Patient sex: M
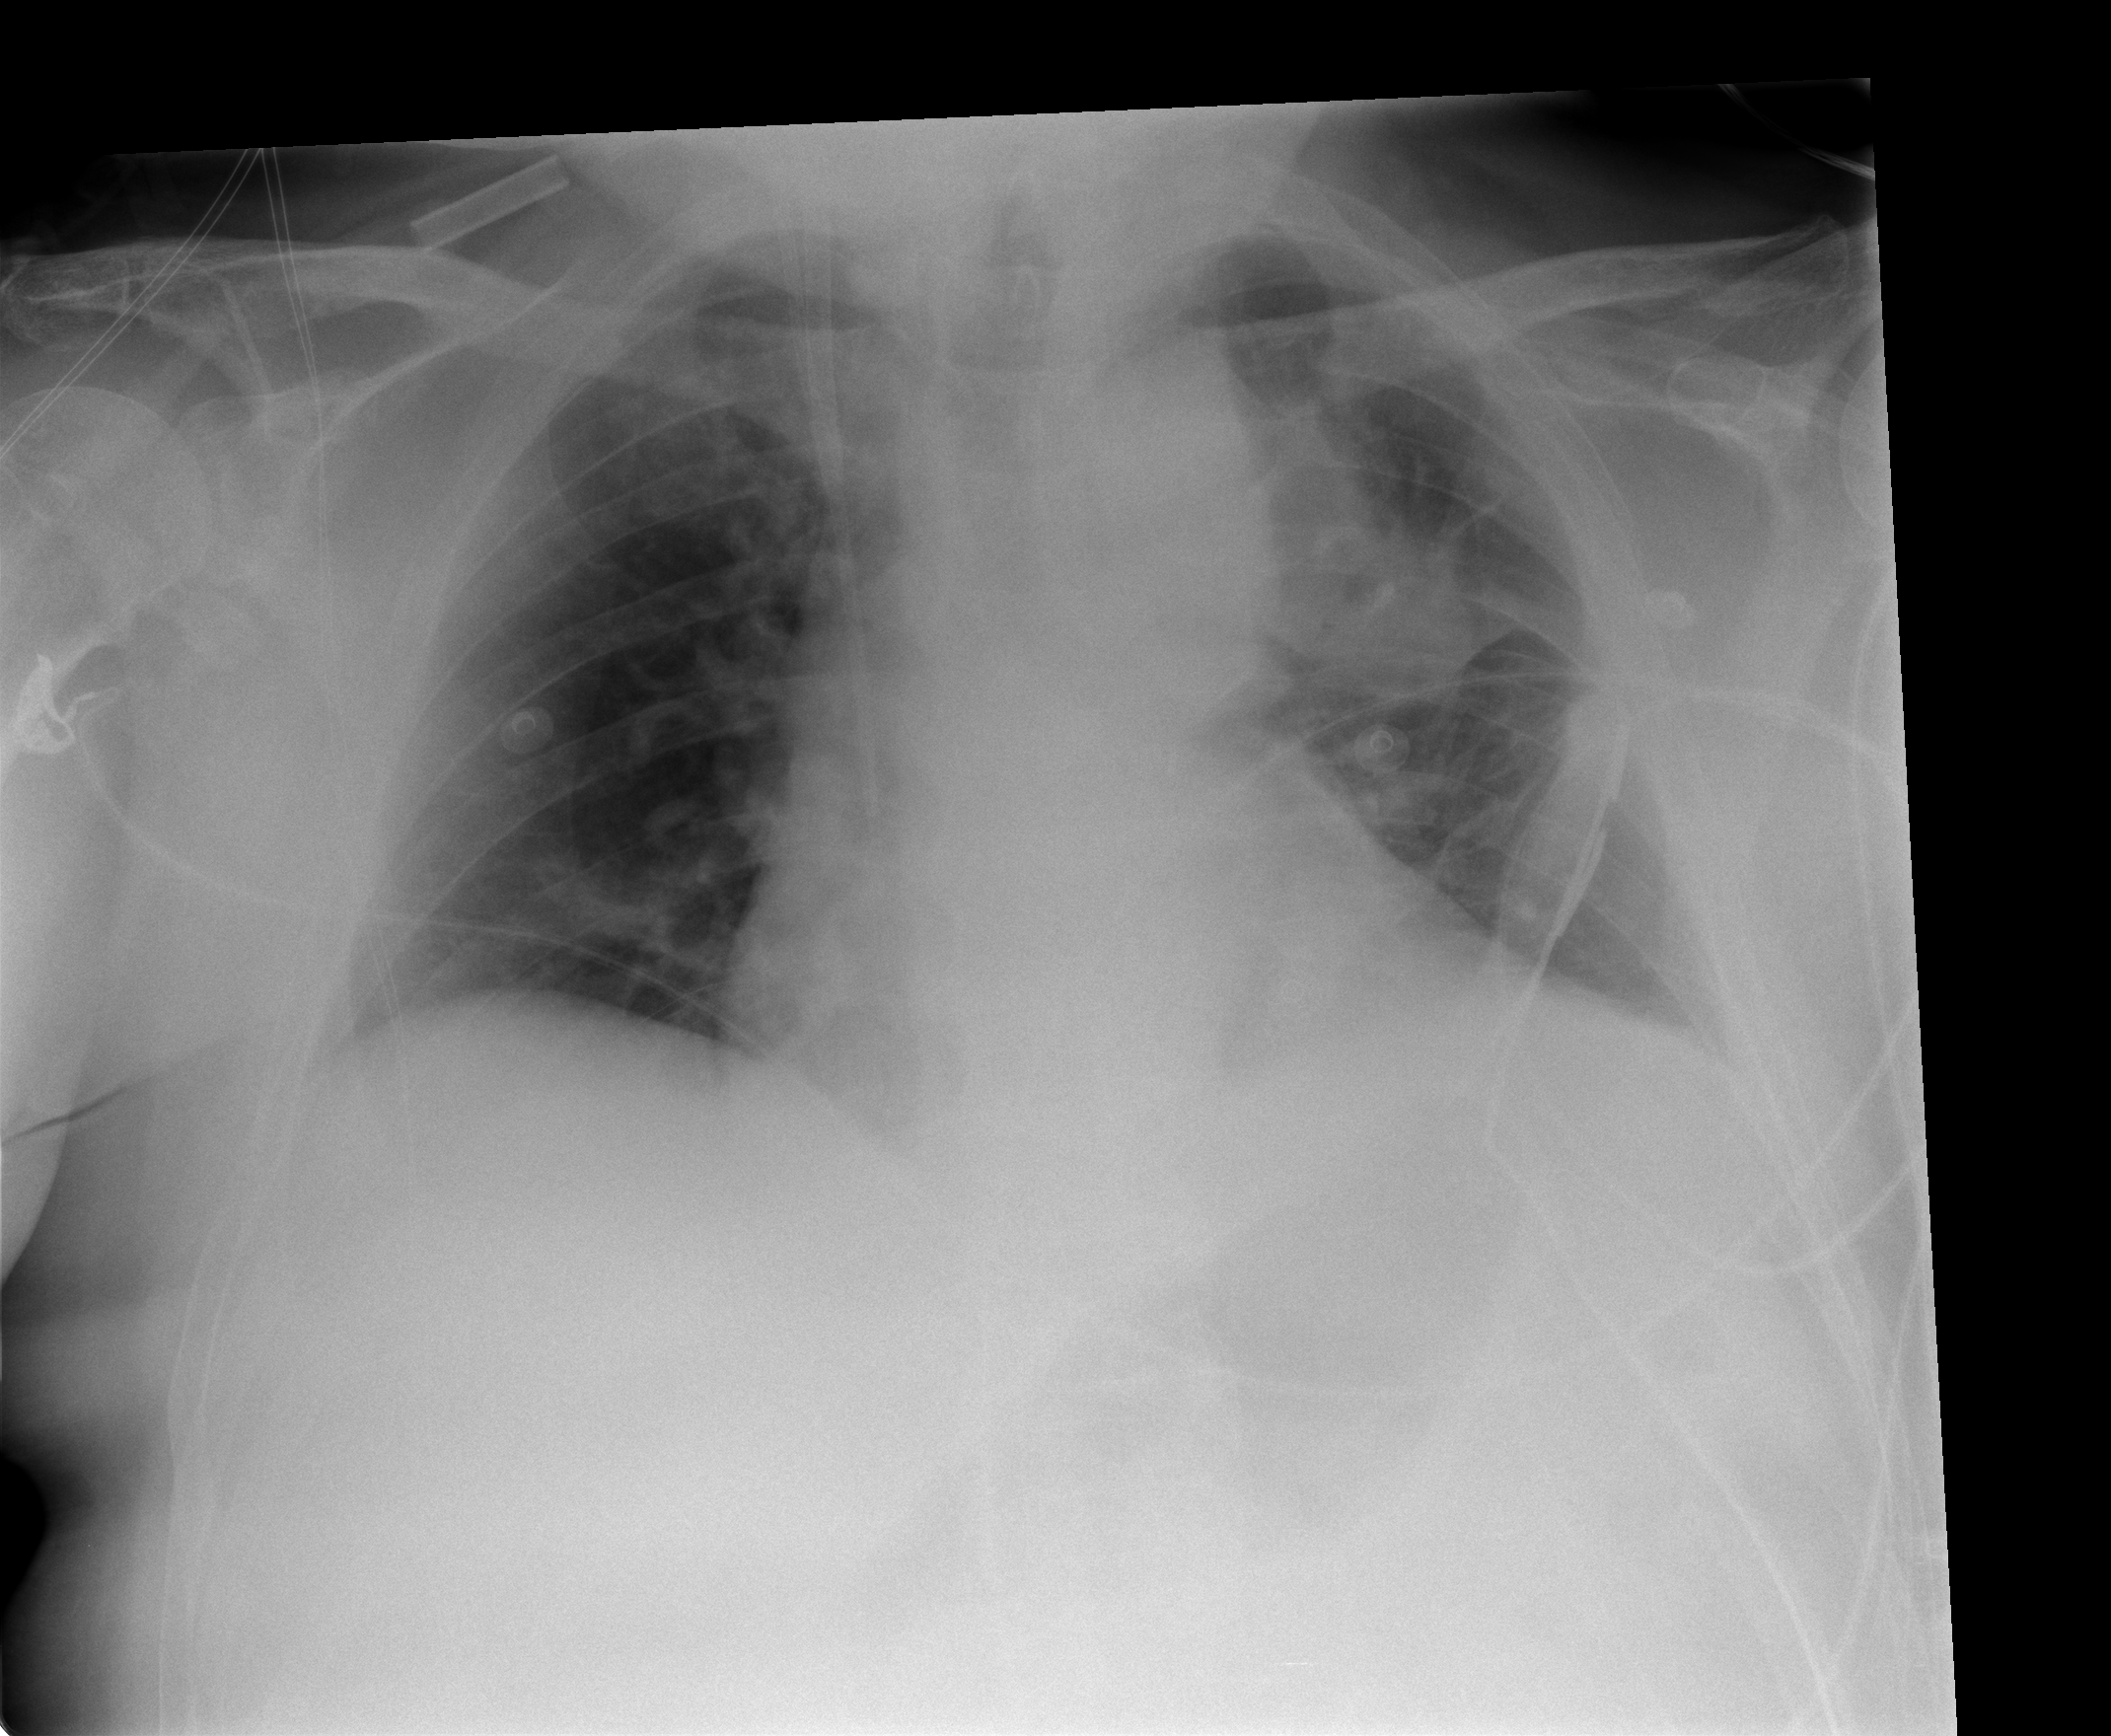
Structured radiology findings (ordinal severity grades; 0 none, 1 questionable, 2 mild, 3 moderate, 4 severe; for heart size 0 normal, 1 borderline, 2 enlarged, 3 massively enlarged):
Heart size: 2
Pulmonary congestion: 0
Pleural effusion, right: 0
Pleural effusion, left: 1
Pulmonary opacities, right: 0
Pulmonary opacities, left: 0
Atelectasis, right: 0
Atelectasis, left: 3